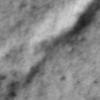
Label: no_change